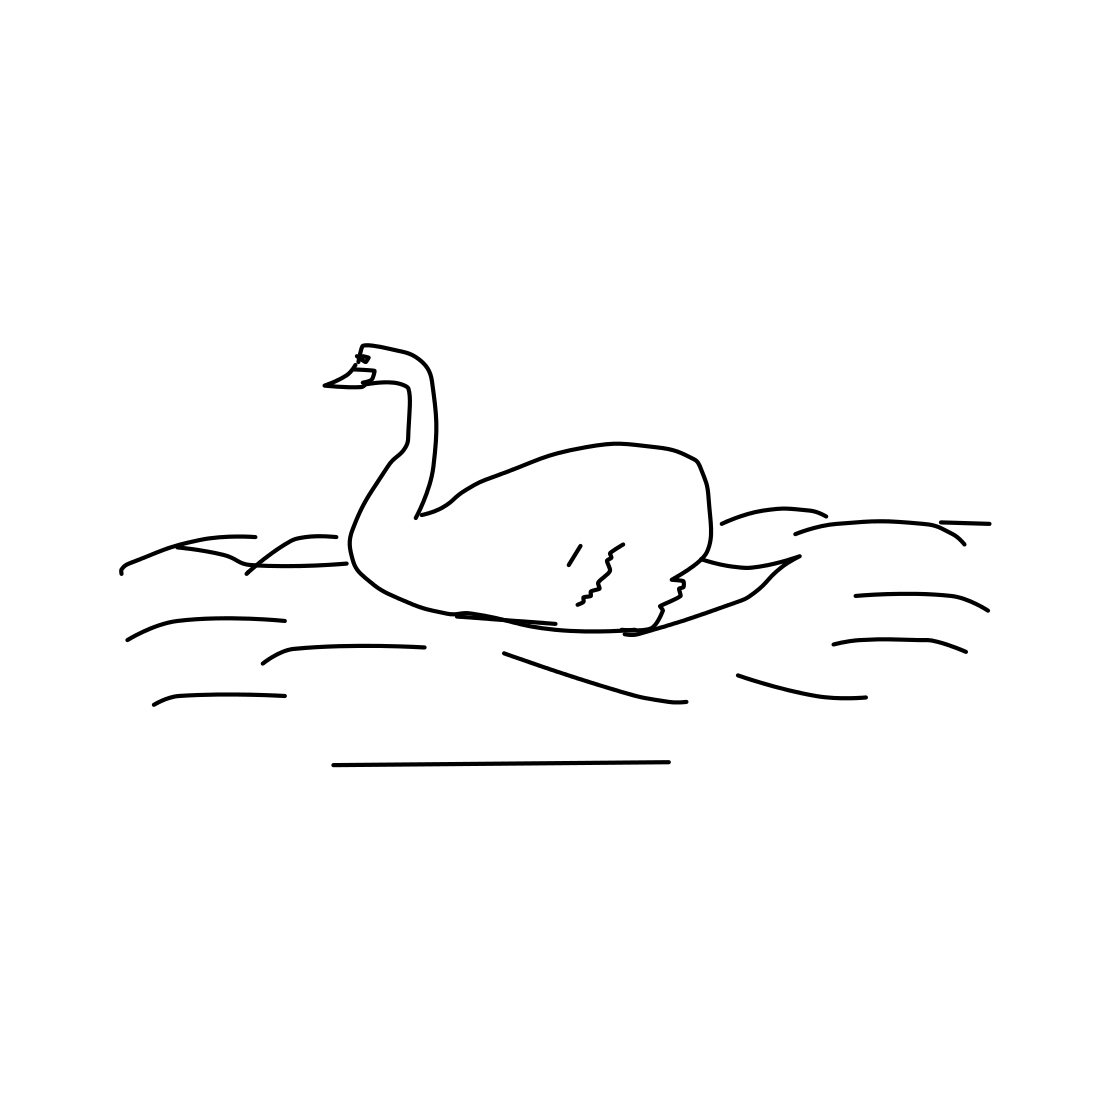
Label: swan